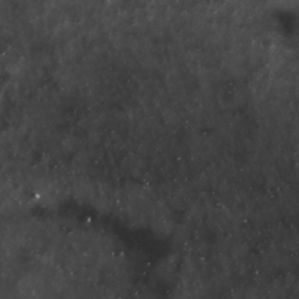
Label: non_frost